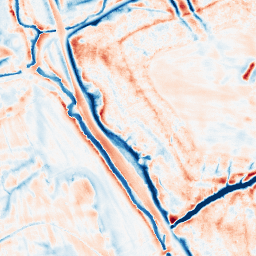
Category: edge_preserving
Decomposition family: bilateral
Decomposition parameters: d: 21
sigma_color: 25
sigma_space: 75
Upsampling method: lanczos
Upsampling parameters: scale: 8
Upsampling scale: 8